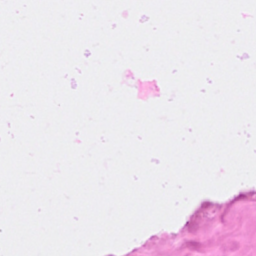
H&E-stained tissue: Breast